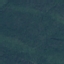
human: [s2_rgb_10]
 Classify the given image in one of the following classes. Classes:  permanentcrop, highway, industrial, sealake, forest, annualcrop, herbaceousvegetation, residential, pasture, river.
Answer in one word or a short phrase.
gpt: Forest